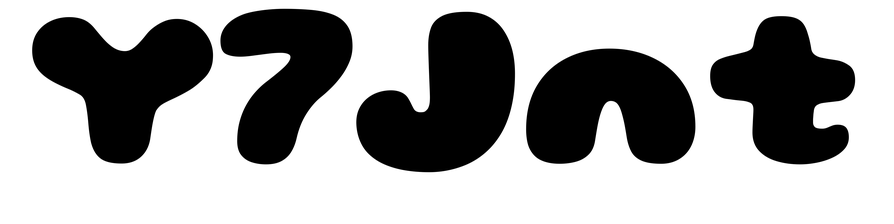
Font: Gluten_Black